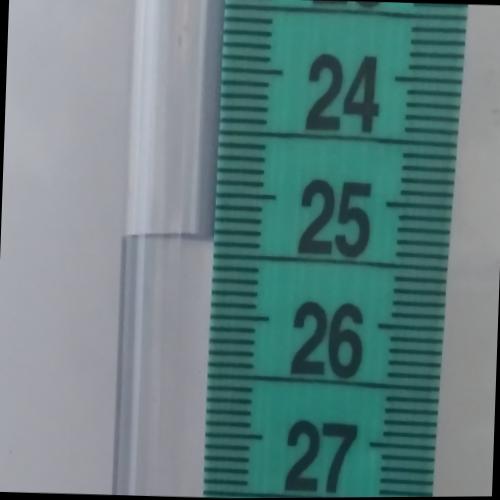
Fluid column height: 25.4 cm